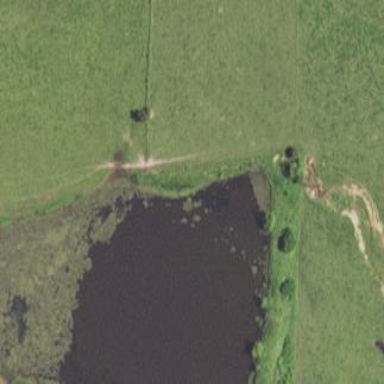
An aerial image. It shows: Serene pond surrounded by nature.